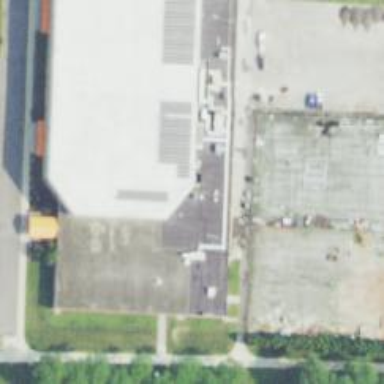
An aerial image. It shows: Part of building with white roof.